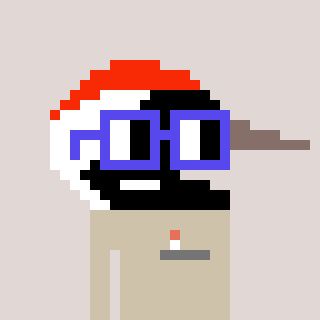
a pixel art character with square blue glasses, a crane-shaped head and a bege-colored body on a warm background